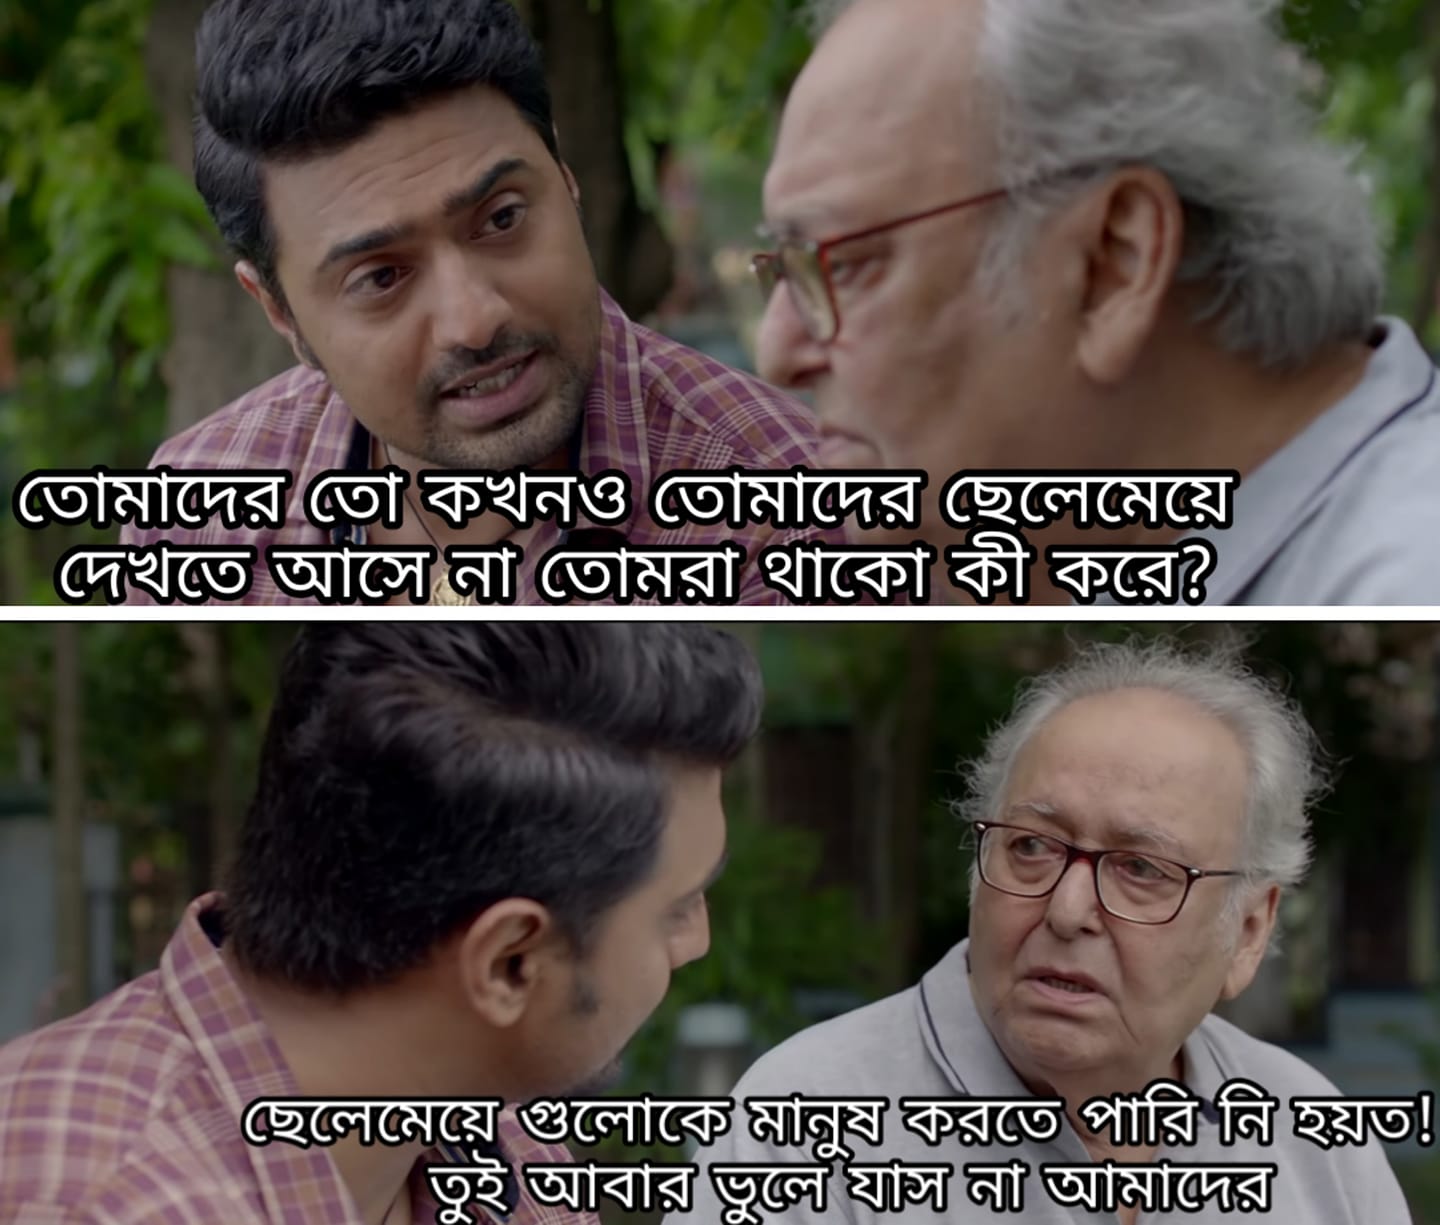
Caption: তোমাদের তো কখনও তোমাদের ছেলেমেয়ে দেখতে আসে না তোমরা থাকো কী করে ?     ছেলেমেয়ে গুলোকে মানুষ করতে পারি নি হয়ত !  তুই আবার ভুলে যাস না আমাদের
Label: non-hate